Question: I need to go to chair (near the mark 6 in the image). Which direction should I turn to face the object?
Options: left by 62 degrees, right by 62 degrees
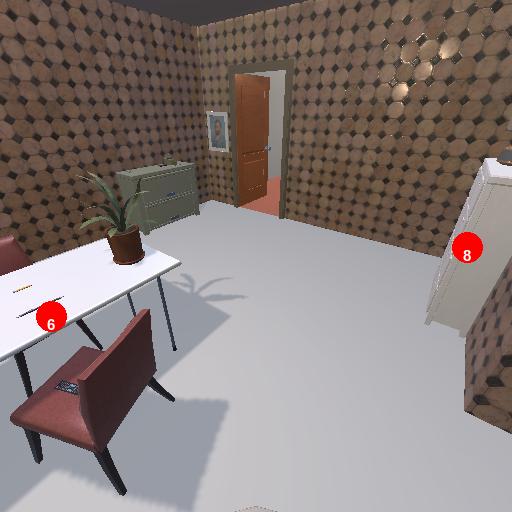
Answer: left by 62 degrees